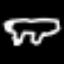
Label: frog